Question: I have MVC project. In this project i used Telerik window as popup and for content of the window i used Telerik MVC grid. When i run the program i see popup and grid inside it but when i clicked in a sort or filter.
It opens another page and show the grid on it. My problem is how can i render grid for sorting and filtering in a popup page that's partial view?

This is code of my window popup:
'''
div class="t-rtl">
@{ Html.Telerik().Window()
.Name("PersonelList")
.Title("jstjwy khrbrn")
.Content(@<text>@Html.Action("PersonelGridPopup", "Shared")</text>)
.Width(500)
.Height(300)
.Scrollable(true)
.Draggable(true)
.Visible(false)
.Render();
}
</div>
and this is code of my partialview for grid
@(Html.Telerik().Grid(Model)
.Name("PersonelGrid")
.Columns(columns =>
{
columns.Bound(o => o.PersonnelNumber).Width(150).Title("khd prsnly").Template(@<text><div><a class="popup" onclick="SendValue(this.innerHTML)">@item.PersonnelNumber</a></div></text>);
columns.Bound(o => o.Name).Width(100).Title("nm");
columns.Bound(o => o.Family).Title("nm khnwdgy");
columns.Bound(o => o.OrgPosition1.Title).Title("smt szmny");
})
.Sortable()
.Filterable()
.Localizable("fa-IR")
.Footer(false)
)
@{ Html.Telerik().ScriptRegistrar().Globalization(true); }
'''
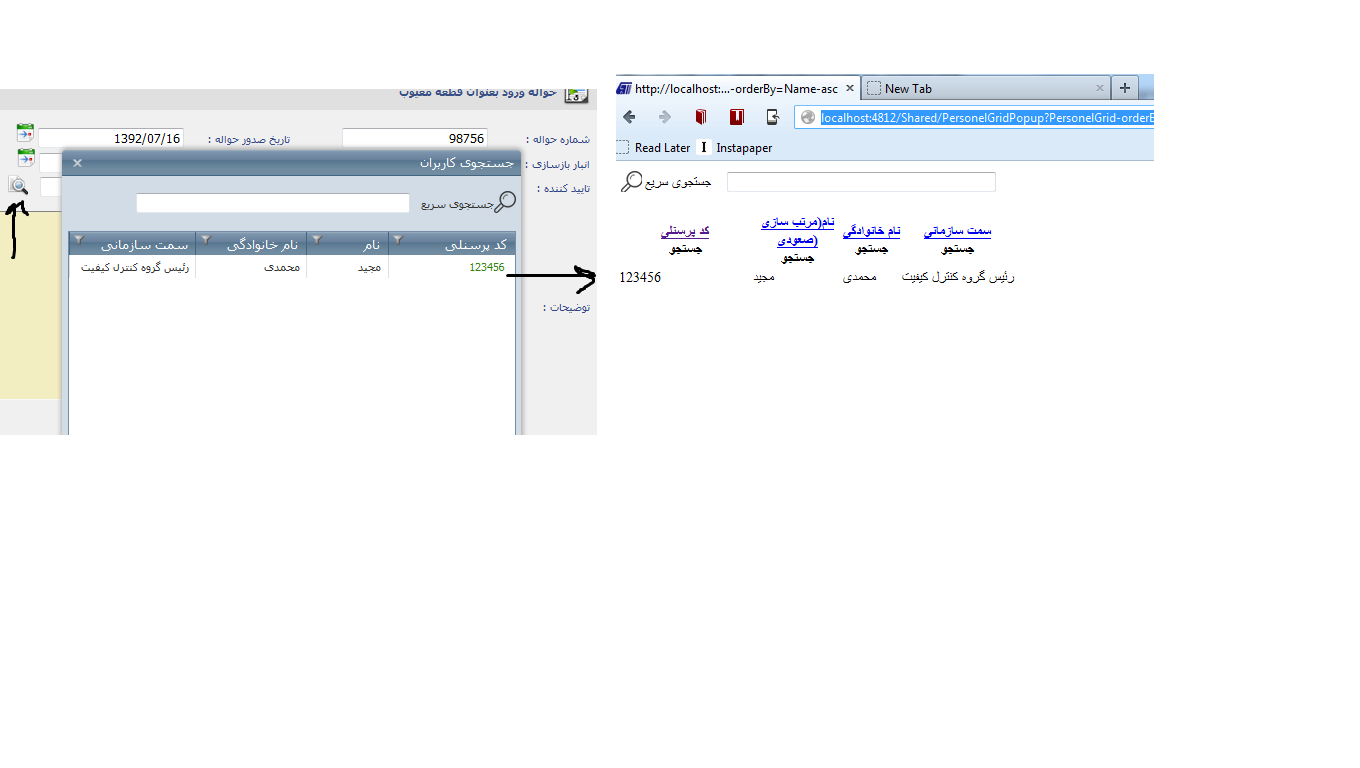
Answer: Your grid has to implement AJAX binding. Look at <URL>.